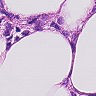
Metastatic tissue present: yes